Question: All of a sudden I am getting the following error when I try to run the app on the device.
"xCode cannot run using the selected device" No provisioned iOS devices are available. Connect an iOS device or choose an iOS simulator as the destination.
If I see in the organizer I get the following information:

UPDATE: I tried running one of my old applications and it worked fine. The dropdown which shows if the app is running on simulator or device automatically gets populated when I run my old app. It list my device name correctly. When I try to run my new app then it only shows iosdevice option and simulator option.
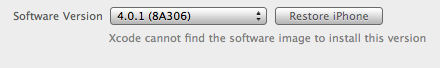
Answer: XCode 4 has a fun little bug, here's how you might fix it:
Check what version of iOS SDK you have selected under your target. Click on the project in the nav tree, then summary. You should see a 'deployment target'. If that's in grey, then it's being auto filled. For some reason, this causes the 'no provisioned device' error.
(Edited: You tagged for XCode 4, so no reason to say 'if you're running...')
By click on project, etc etc, I mean the following:
Use the navigation tree you have to select different files to edit, and scroll to the top of it. At the top should be a blue XCode icon labeled file (that acts as a directory, I know) with the name of the project. Click on that. In the window that opens on the right, you should see a tab bar with a tab labeled 'summary'. Under summary, check the deployment target.